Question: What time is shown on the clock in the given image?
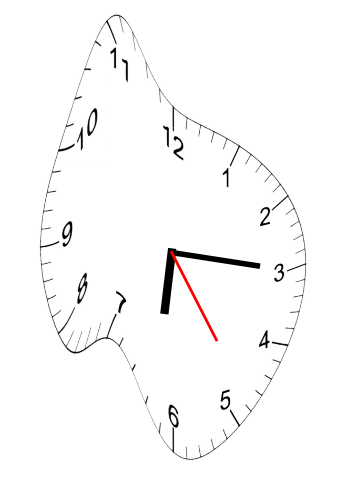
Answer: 06:15:24